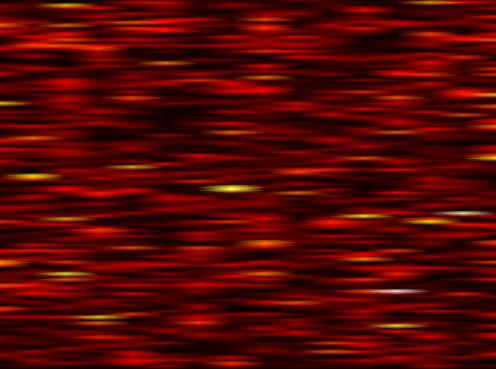
Label: FBMC